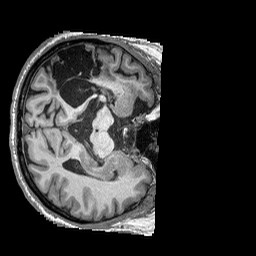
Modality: T1w
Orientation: axial
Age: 54
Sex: male
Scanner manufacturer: siemens
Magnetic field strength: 3 T
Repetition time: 2.53 s
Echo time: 0.00144 s